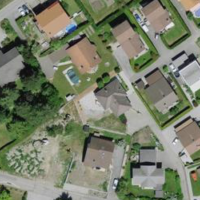
EUNIS habitat code: 54
Species observed at this site:
Helleborus niger